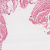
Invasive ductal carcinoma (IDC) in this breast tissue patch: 0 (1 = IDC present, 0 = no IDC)